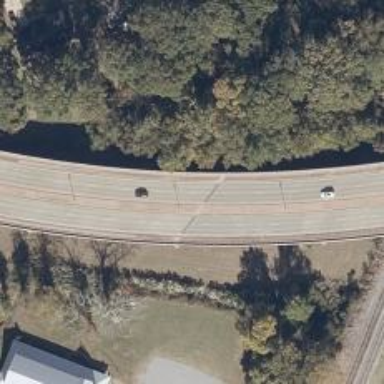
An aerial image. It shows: Secondary road passing over bridge.